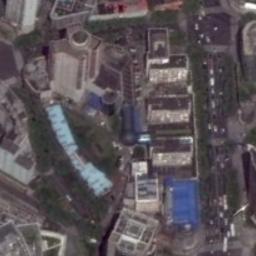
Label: commercial_area